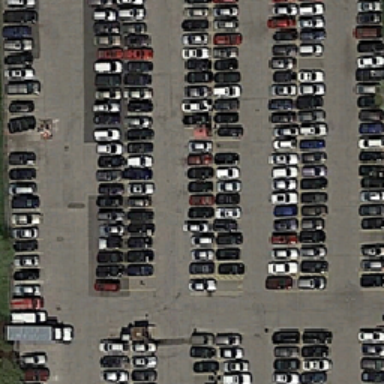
Parking next to the line of trees .